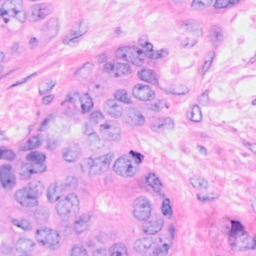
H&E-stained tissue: Breast